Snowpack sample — Buffalo Mountain, Silverthorne, Colorado, USA (1/25/25, 10:11 AM MST)
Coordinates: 39.6222, -106.1139
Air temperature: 22 °F
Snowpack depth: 110 cm
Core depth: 10 cm
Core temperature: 46.4 °F
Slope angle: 12°, slope face: 102°
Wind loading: high
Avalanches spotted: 0
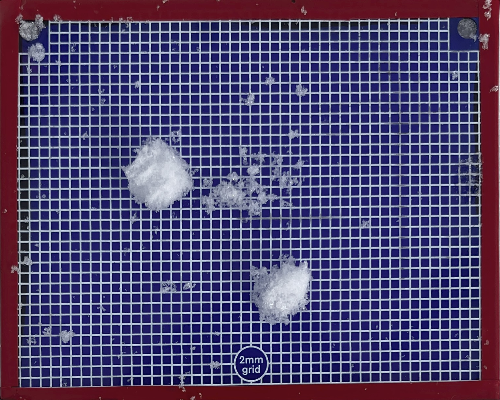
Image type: profile
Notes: No avalanches nearby, collected on the outskirts of a fire break 15 meters from the treeline, on way to Buffalo and Red Mountain